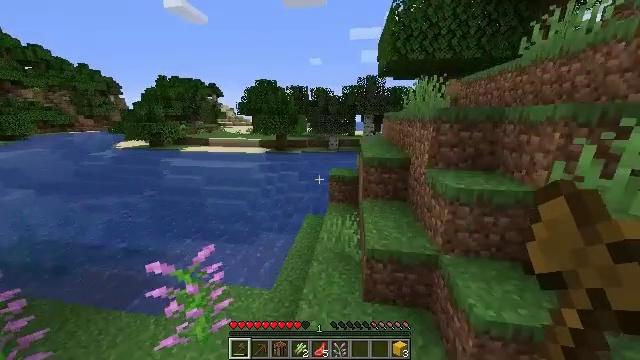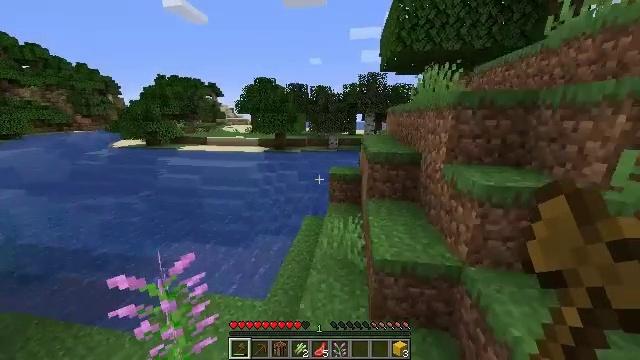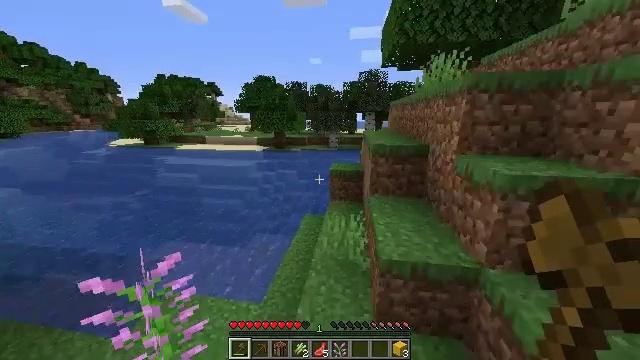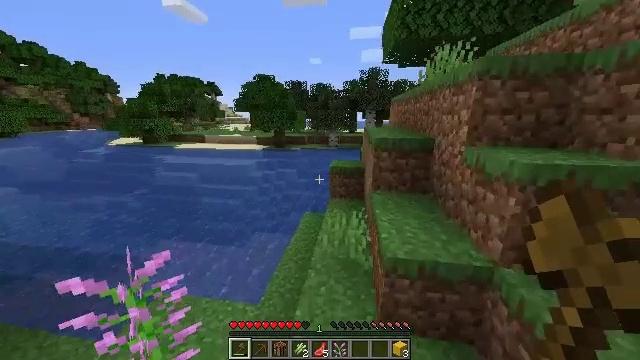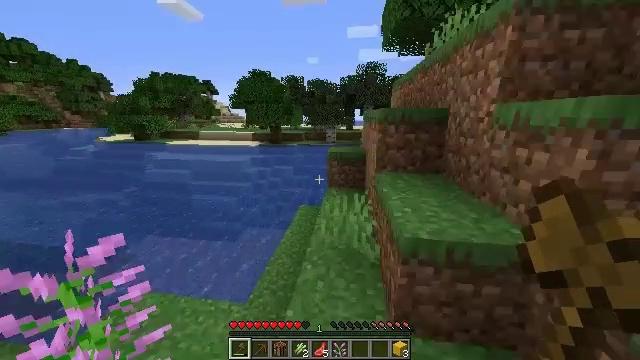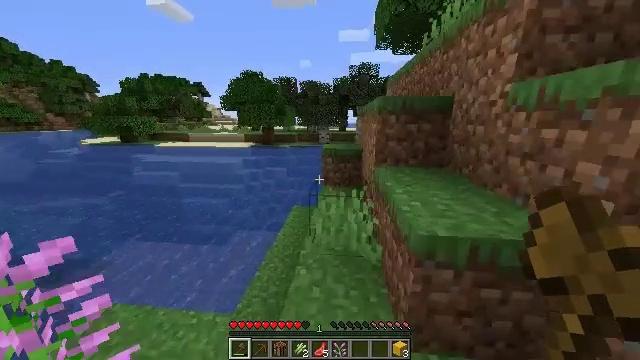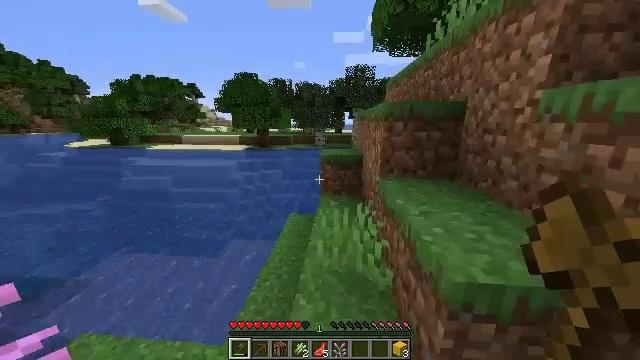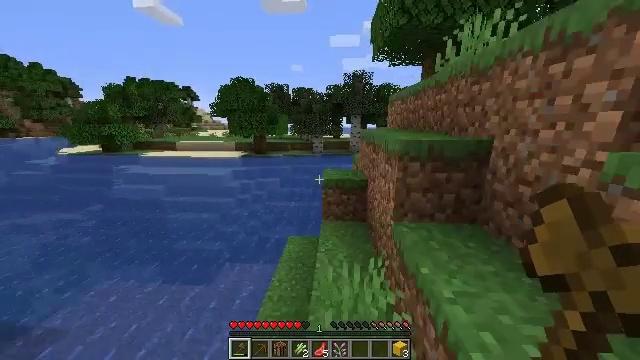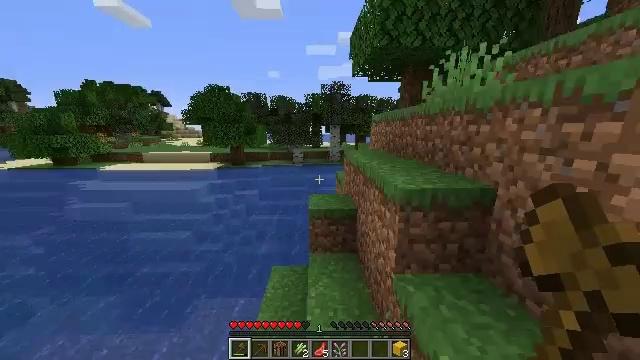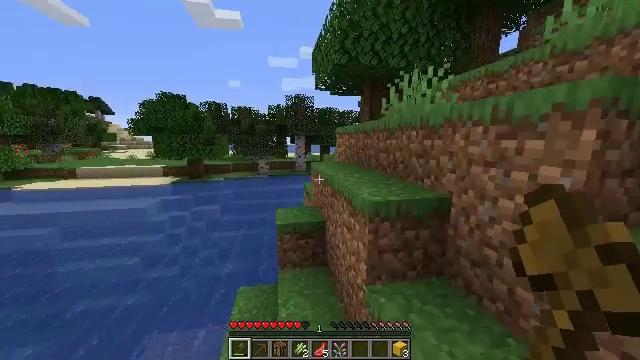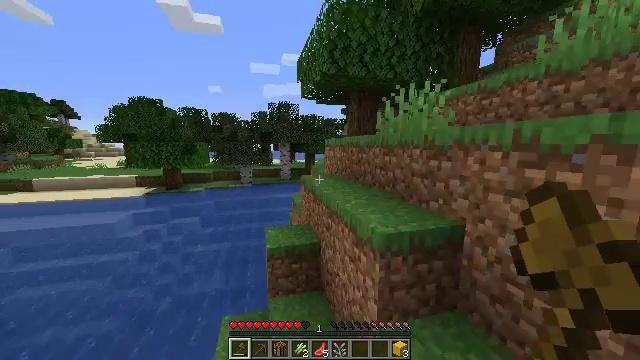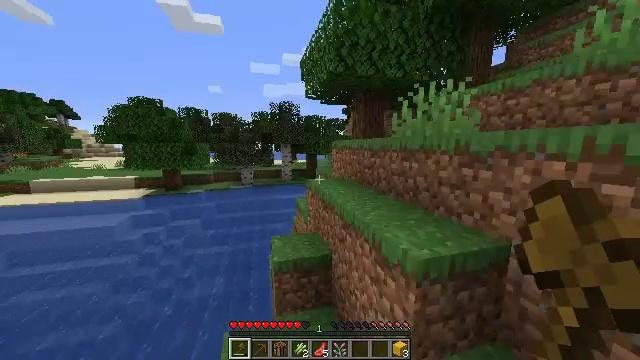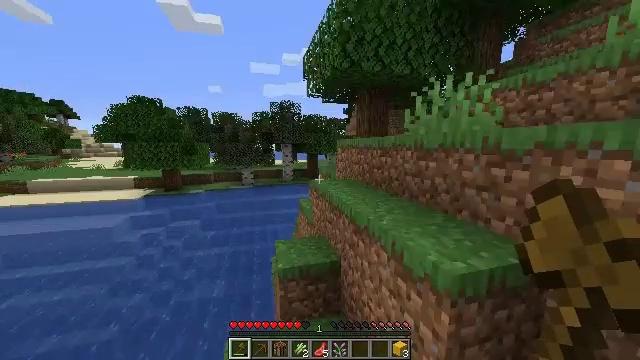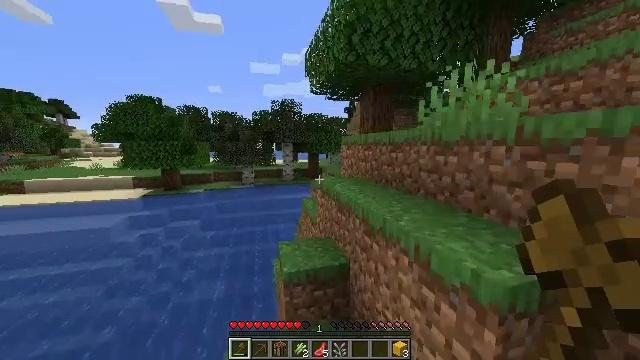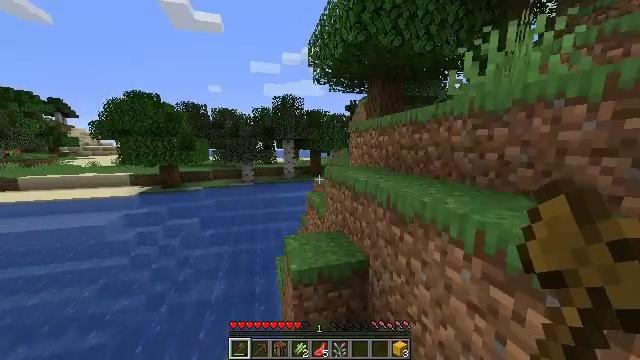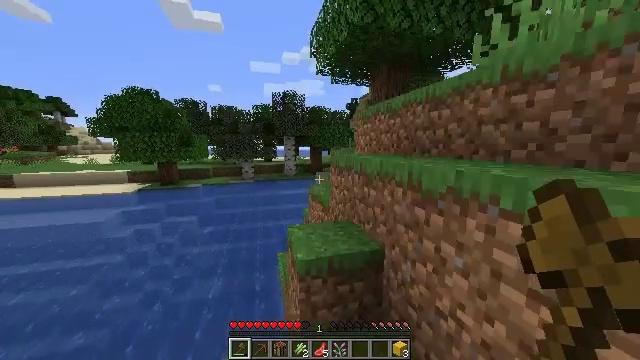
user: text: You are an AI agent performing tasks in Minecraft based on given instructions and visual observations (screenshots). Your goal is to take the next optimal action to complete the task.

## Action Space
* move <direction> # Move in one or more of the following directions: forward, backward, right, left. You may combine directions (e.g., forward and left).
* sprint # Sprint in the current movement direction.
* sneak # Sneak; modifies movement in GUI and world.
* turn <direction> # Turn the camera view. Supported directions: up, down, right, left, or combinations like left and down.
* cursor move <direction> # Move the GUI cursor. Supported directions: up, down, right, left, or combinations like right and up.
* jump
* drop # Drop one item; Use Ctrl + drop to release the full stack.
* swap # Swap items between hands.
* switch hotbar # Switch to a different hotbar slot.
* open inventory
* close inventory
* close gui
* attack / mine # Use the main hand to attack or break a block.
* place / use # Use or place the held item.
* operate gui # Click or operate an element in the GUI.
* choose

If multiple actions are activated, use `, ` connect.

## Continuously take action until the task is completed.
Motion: motion action
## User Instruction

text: Remove oak leaves from branches.
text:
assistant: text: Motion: move forward, jump
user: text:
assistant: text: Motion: move forward, jump
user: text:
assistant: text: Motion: move forward, jump
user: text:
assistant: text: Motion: move forward, jump
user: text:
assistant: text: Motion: move forward and move left, turn right, jump
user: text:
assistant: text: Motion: move forward and move left, turn right, jump
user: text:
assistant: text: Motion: move forward and move left, jump
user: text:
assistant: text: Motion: move forward and move left, turn right and up, jump
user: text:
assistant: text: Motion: move forward, turn right and up, jump
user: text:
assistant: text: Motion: move forward, turn right and up, jump
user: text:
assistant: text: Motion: move forward, jump
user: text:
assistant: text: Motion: move forward, jump
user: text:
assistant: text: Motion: move forward, jump
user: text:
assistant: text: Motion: move forward, jump
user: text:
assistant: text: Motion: move forward, jump
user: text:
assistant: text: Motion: move forward, jump
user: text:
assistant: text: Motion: move forward, turn down, jump
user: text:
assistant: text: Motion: move forward, turn right and down, jump
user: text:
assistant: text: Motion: move forward, turn right and down, jump
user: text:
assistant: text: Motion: move forward, jump
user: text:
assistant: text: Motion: move forward, jump
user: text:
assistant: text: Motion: move forward, jump
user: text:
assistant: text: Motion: move forward, jump
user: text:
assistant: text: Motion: move forward, jump
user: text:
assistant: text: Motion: move forward, jump
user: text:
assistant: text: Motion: move forward, jump
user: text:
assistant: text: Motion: move forward, jump
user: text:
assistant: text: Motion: move forward, jump
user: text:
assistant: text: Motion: move forward, jump
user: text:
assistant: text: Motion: move forward, turn right and up, jump